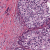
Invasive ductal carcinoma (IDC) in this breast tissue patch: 0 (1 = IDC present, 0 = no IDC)